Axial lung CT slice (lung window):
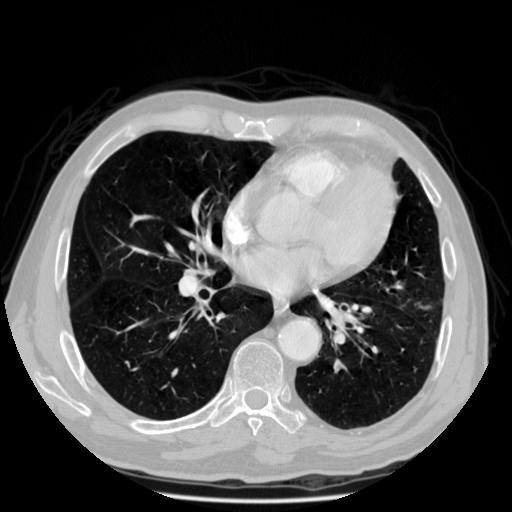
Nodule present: no